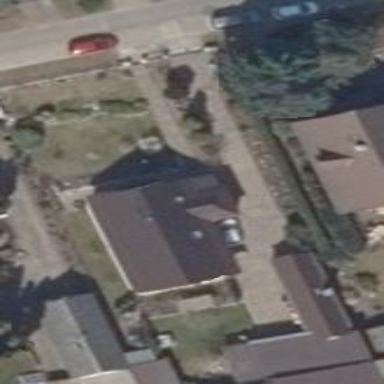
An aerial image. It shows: Gabled roofed house.